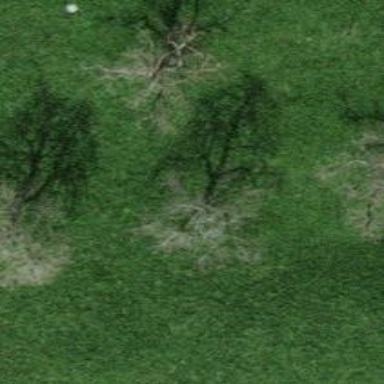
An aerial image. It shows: Broadleaved tree with lush leaves.